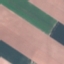
Land use / land cover class: AnnualCrop